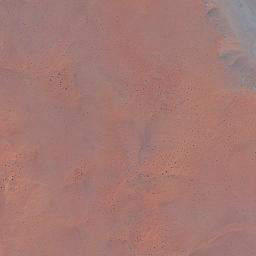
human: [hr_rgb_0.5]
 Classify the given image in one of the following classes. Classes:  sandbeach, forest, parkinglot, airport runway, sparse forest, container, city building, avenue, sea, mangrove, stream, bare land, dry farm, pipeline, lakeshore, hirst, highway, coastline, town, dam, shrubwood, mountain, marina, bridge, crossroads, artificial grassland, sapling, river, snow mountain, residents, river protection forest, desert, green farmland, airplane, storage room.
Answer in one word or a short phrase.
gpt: desert